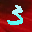
Label: 3